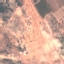
Land use / land cover: PermanentCrop